Field crop: maize
Growth stage: 2
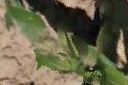
Species: maize